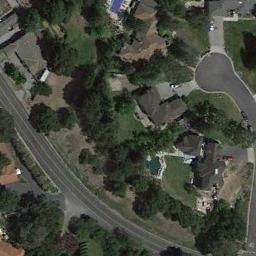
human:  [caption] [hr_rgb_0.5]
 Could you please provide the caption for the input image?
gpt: There are many trees around the sparse residential .

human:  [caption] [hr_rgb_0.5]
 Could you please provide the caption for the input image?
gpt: There are circular swimming pools beside this house .

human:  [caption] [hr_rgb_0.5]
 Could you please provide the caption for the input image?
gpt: There are many green trees and a road in the sparse residential area .

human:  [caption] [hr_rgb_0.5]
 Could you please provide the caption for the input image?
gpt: The sparse residential is on the grass next to some trees and a road .

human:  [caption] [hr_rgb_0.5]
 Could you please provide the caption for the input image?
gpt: A sparse residential area with many green trees and some buildings .